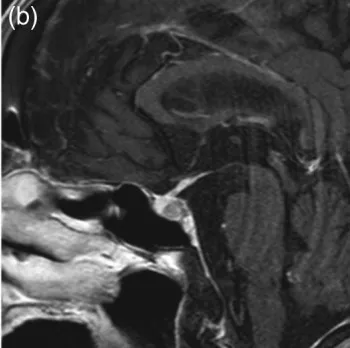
Sagittal. T1-weighted MR images with gadolinium showing an intrasellar mass lesion with slight suprasellar extension.
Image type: radiology (mri)